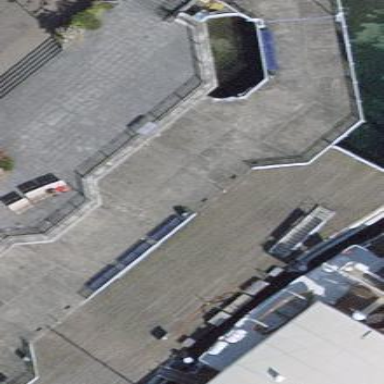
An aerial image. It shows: Pier with shelter.